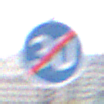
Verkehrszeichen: EndeMindestgeschwindigkeit
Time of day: MorningAfternoon
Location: Outdoor (Urban)
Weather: Overcast
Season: NotSpecified
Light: Natural